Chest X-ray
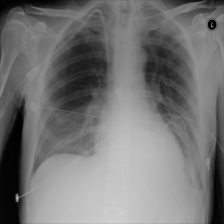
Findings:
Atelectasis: negative
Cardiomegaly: negative
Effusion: negative
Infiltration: negative
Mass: negative
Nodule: negative
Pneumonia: negative
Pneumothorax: negative
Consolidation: negative
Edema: negative
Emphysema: negative
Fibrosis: negative
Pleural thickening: negative
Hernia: negative